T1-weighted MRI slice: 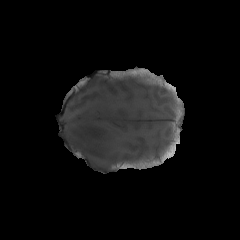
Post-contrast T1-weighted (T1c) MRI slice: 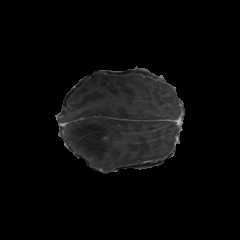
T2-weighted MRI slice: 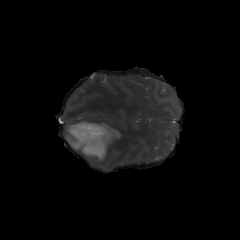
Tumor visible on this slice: yes